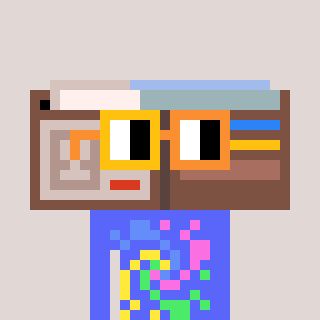
a pixel art character with square yellow and orange glasses, a wallet-shaped head and a purple-colored body on a warm background